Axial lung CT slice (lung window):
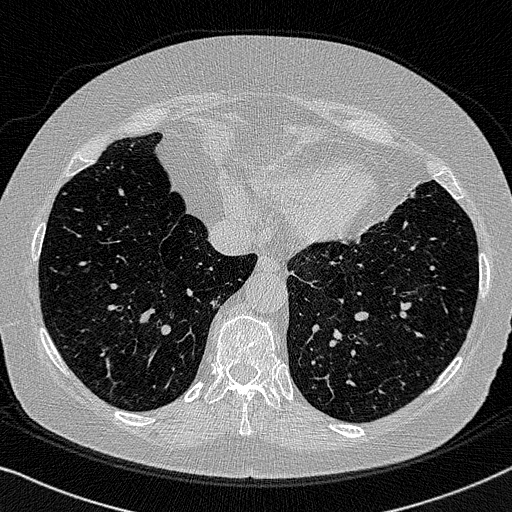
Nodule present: no